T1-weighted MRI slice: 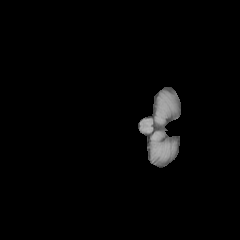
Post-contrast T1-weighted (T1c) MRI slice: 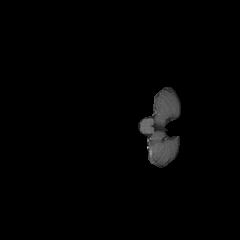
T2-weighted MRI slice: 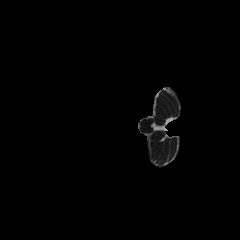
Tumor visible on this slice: no